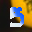
Label: 5